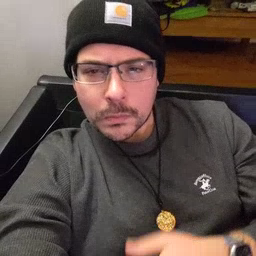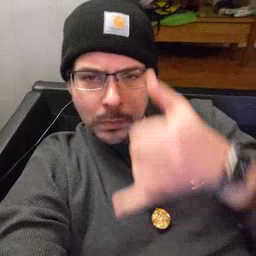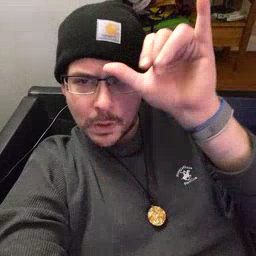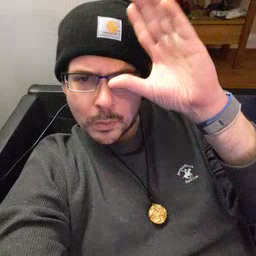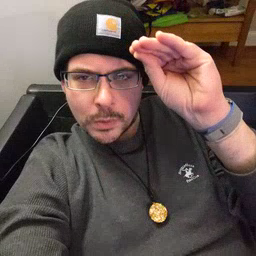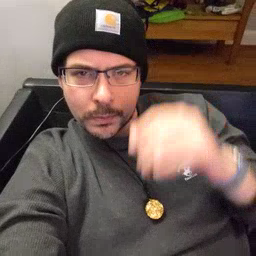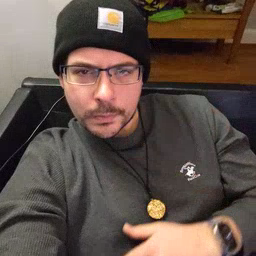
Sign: cowboy